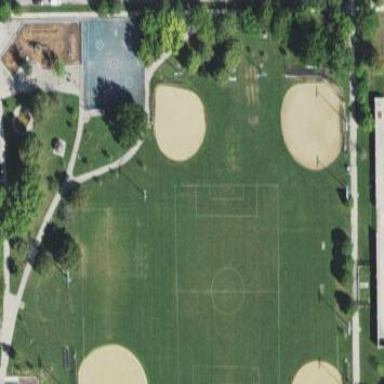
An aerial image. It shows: Recreation ground.